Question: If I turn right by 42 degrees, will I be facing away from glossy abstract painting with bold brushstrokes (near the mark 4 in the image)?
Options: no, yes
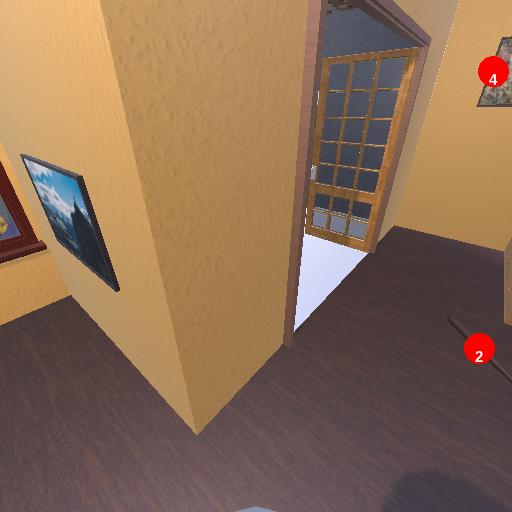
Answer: no